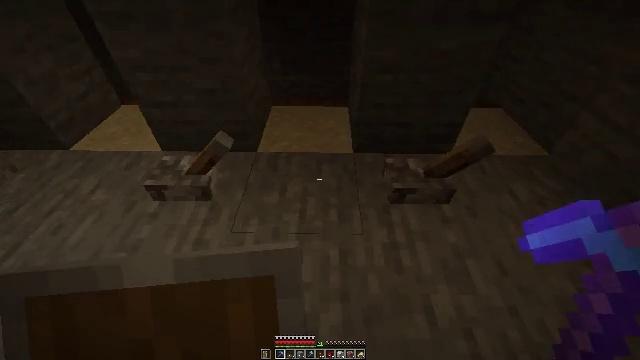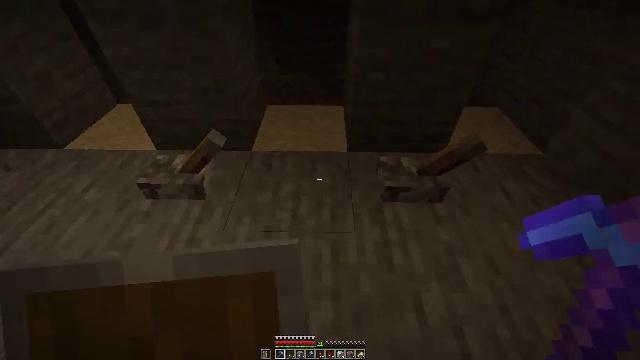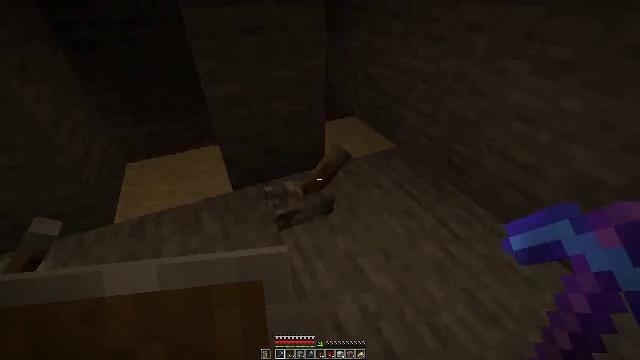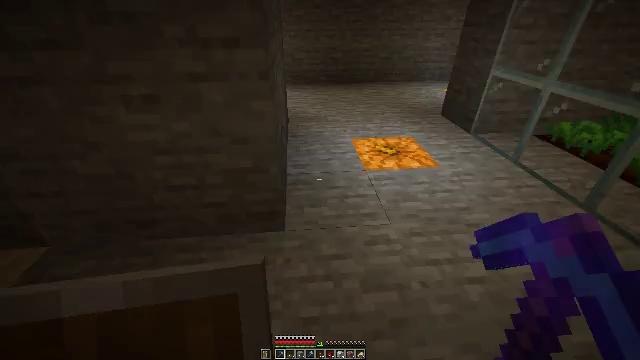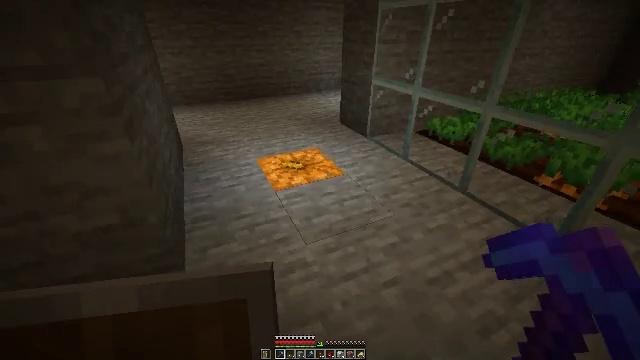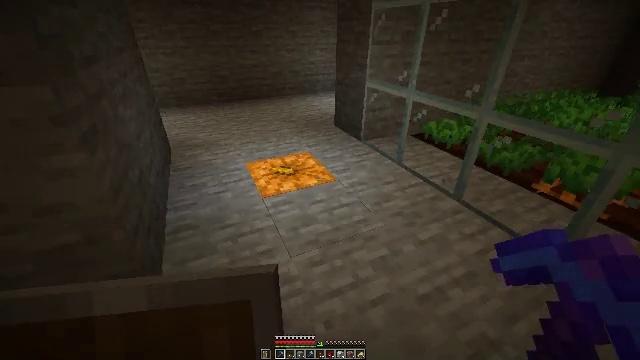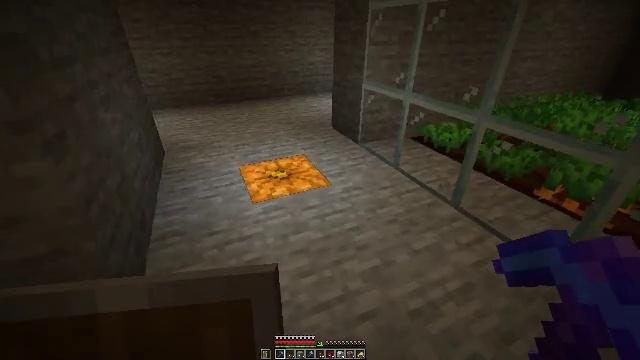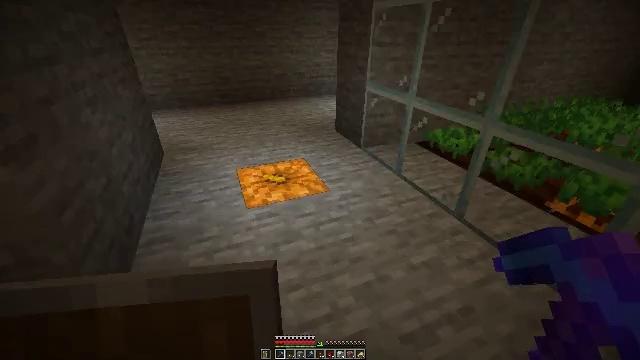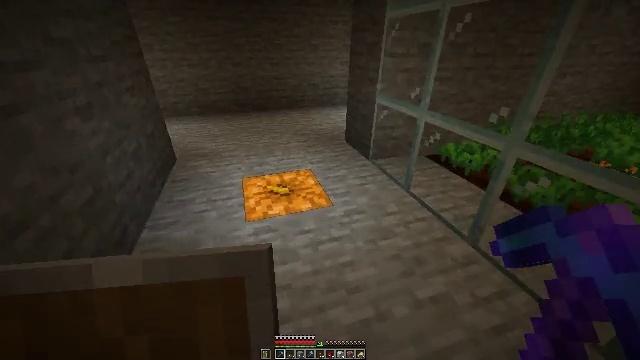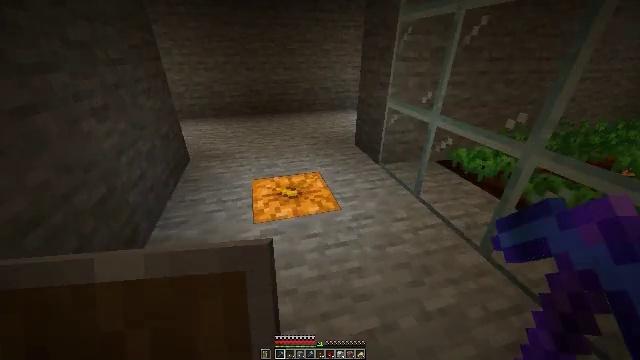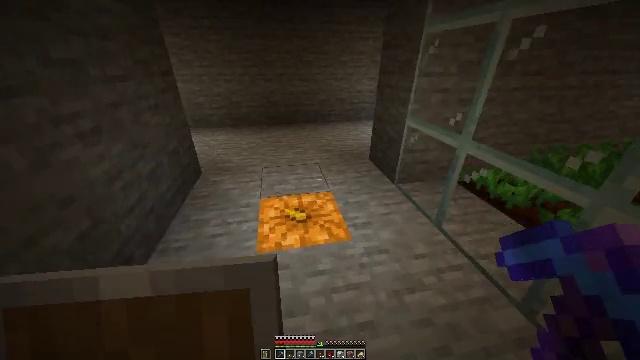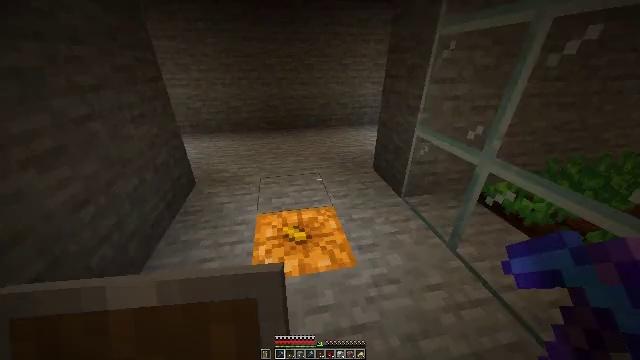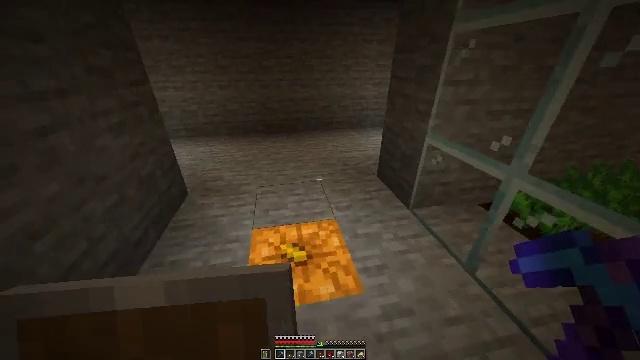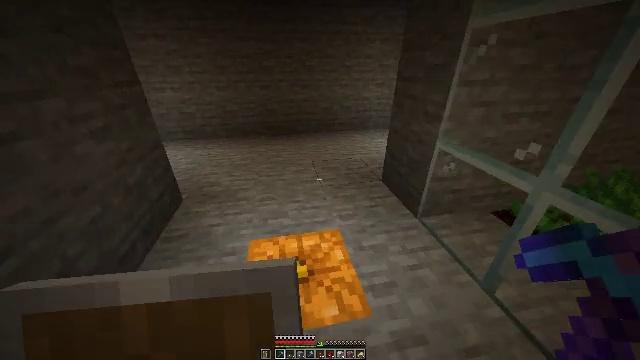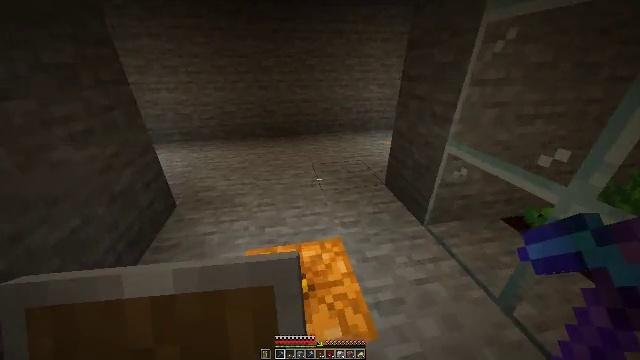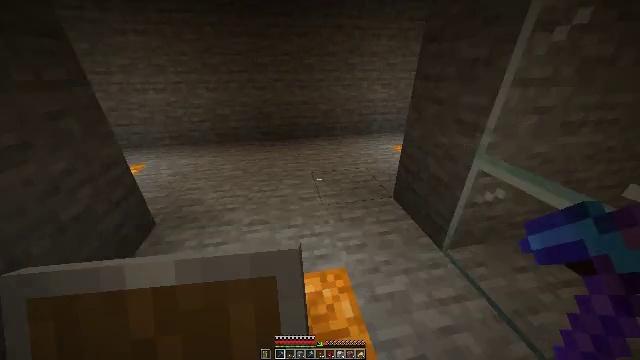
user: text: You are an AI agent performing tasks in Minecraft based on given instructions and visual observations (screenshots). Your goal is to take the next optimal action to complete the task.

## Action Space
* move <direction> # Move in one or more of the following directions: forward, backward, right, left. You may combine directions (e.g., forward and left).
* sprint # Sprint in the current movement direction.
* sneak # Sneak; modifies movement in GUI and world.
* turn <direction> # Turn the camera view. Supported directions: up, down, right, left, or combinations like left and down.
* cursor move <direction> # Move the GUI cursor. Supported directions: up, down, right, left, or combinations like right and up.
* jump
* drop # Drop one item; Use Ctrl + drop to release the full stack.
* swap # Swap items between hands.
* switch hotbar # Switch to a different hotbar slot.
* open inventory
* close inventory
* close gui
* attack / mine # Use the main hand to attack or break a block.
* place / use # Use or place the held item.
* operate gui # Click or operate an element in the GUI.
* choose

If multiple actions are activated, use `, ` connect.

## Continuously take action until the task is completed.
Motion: motion action
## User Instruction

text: craft item air
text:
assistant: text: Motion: move right
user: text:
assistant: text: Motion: move right, turn right and up
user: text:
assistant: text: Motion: move right, turn right and up
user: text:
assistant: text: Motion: move forward and move right, turn right and up
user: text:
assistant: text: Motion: move forward and move right
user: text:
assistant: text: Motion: move forward and move right
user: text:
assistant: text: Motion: move forward, sprint, turn left
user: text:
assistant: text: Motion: move forward, sprint, turn left
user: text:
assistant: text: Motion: move forward, sprint, turn left
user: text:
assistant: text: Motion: move forward, sprint, turn left
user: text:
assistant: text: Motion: move forward
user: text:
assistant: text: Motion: move forward
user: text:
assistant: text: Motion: move forward
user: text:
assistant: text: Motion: move forward
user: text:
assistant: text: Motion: move forward
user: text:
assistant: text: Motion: move forward, turn right and up
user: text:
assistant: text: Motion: move forward, turn right and up
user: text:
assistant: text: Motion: move forward, turn left and up
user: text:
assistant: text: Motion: move forward
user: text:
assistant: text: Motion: move forward
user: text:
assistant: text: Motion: move forward
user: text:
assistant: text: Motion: move forward
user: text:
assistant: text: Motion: move forward
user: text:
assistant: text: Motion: move forward, turn right
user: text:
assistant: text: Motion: move forward, turn right and down
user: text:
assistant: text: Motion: move forward, turn right and down
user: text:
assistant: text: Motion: move forward, turn right
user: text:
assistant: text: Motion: move forward
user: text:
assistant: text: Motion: move forward
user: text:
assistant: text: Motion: move forward, turn right